Field crop: tomato
Growth stage: 1
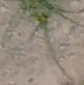
Species: cyperus